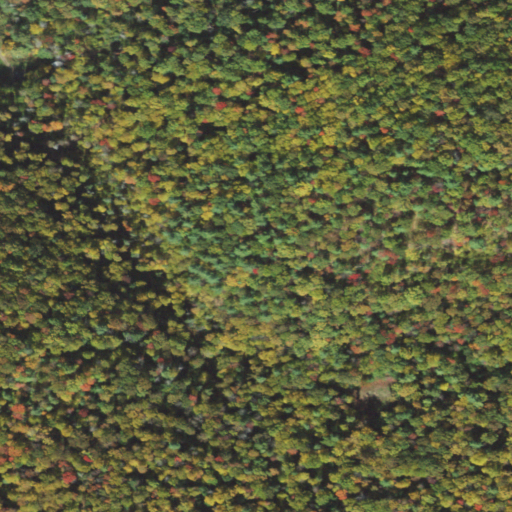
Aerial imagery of gap in Pennsylvania named Smullton Gap containing deciduous forest, mixed forest, evergreen forest, and low intensity development